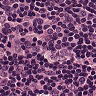
Metastatic tissue present: no